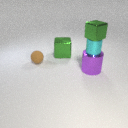
large green metal cube to the left of large purple metal cylinder